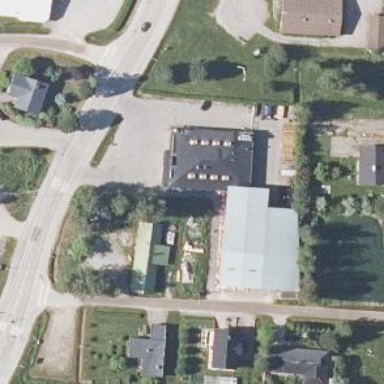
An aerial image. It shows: Supermarket.